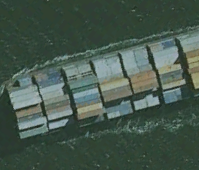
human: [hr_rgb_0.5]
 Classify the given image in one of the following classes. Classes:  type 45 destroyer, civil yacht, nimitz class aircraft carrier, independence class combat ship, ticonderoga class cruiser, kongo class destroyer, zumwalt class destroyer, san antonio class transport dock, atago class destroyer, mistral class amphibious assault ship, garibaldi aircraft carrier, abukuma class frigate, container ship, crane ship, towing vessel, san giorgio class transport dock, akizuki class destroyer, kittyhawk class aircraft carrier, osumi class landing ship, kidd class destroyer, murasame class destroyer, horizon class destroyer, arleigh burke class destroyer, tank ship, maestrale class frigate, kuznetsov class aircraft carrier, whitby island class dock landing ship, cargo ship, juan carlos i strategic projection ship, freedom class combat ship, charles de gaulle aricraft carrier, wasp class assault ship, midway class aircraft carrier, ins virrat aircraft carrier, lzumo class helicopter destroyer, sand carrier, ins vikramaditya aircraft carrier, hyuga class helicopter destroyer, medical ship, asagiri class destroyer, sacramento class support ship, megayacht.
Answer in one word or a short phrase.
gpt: Container ship